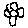
Label: flower